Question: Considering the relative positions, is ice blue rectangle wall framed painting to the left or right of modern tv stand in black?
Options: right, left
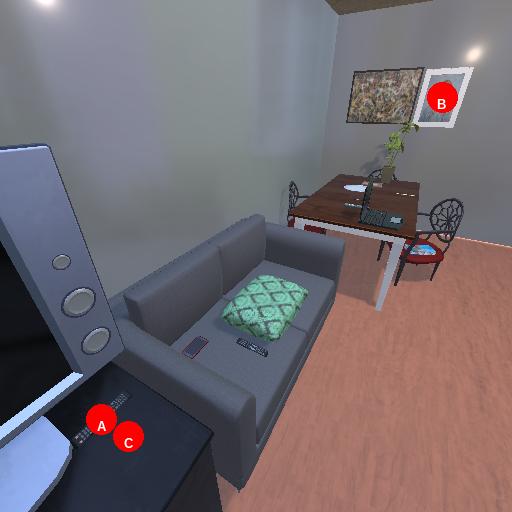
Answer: right